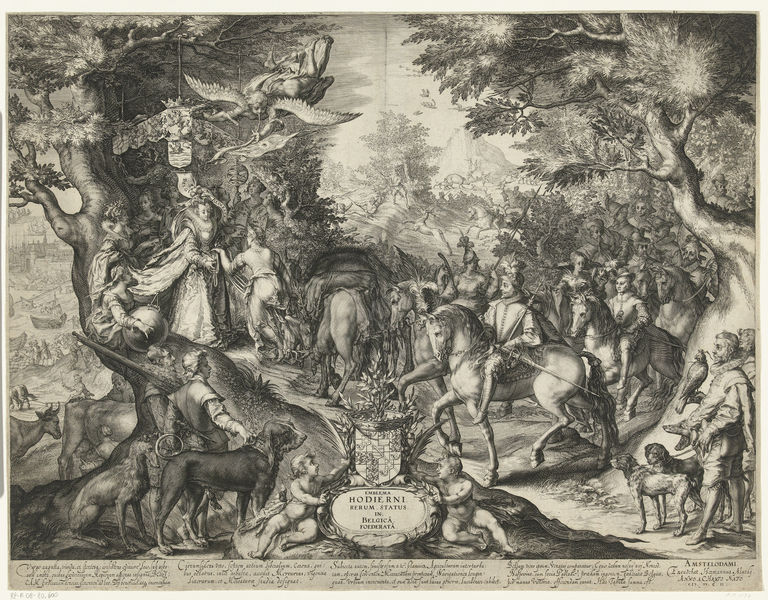
Titel: Allegorie op de bloeiende staat van de Republiek
Künstler: Jan Saenredam
Standort: Amsterdam
Institution: Rijksmuseum
Schlagwörter: baum, falke, gemälde, meer, bäume, stadt, frau, hund, hunde, tiere, barock, kragen, kühe, wald, boot, pferd, pferde, reiter, engel, rind, schlacht, druck, druckgraphik, degen, herrscher, ritter, jagd, wappen, hochzeit, herrscherin, königin, kupferstich, kaiserin, herzogin, statdt, 1750, 1700, geflügelte wesen, tieree, herrscherini